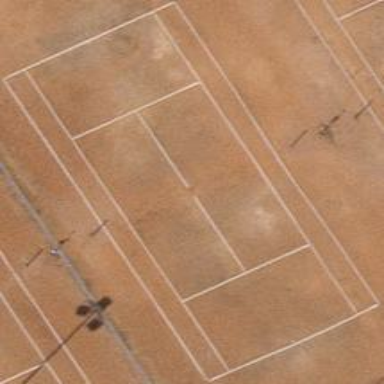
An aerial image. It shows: Sandy tennis court in leisure land pitch.